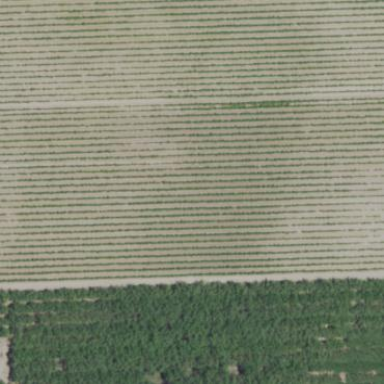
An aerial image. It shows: Vineyard where grapes are grown.